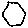
Label: hexagon